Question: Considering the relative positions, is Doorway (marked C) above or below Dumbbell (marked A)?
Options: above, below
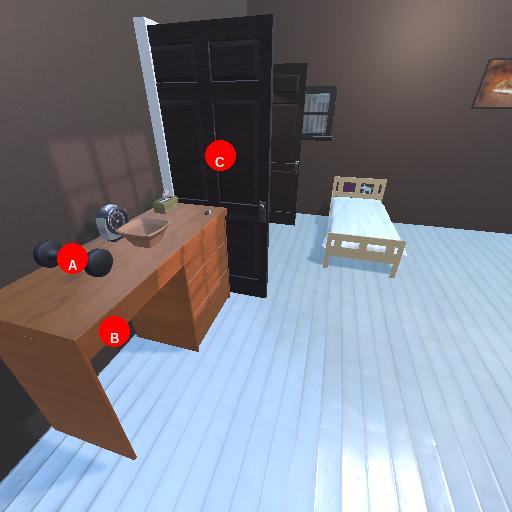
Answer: above